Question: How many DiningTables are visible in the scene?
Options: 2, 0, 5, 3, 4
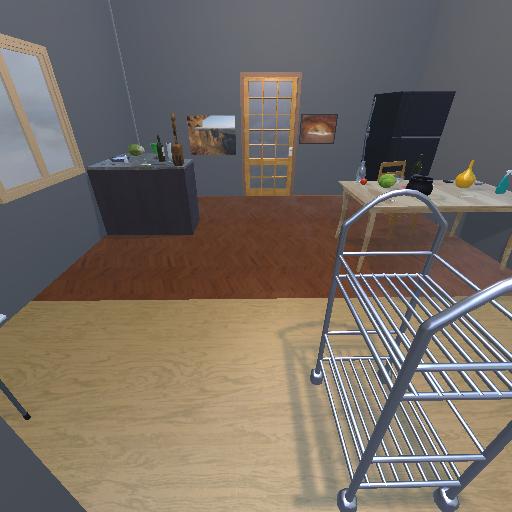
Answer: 2